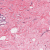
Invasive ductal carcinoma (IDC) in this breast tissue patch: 0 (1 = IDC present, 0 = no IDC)